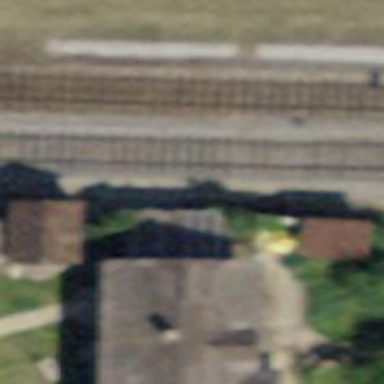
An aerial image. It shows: Railway switch.